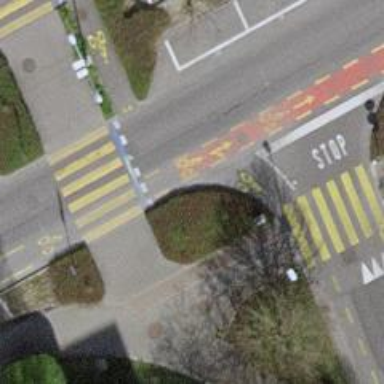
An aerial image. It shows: Tertiary road with cycle lane and trolley wires.